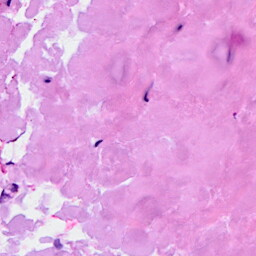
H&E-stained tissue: Breast